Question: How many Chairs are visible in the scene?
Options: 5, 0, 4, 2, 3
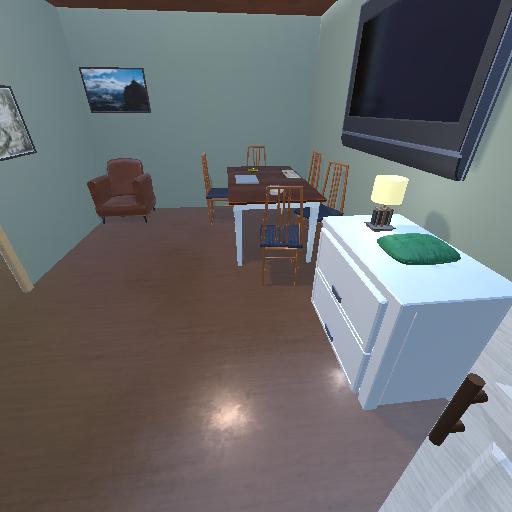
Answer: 5